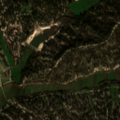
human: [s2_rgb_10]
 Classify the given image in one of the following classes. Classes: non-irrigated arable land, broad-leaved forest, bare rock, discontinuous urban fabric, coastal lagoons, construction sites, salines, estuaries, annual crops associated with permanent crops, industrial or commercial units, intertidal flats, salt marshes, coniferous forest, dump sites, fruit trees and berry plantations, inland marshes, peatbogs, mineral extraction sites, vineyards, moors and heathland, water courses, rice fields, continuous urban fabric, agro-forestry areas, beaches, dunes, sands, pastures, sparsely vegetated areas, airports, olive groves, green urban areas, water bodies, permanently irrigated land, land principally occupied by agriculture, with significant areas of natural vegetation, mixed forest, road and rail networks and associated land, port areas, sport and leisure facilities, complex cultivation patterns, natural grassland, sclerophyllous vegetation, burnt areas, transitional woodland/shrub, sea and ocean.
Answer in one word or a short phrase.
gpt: non-irrigated arable land, rice fields, broad-leaved forest, transitional woodland/shrub